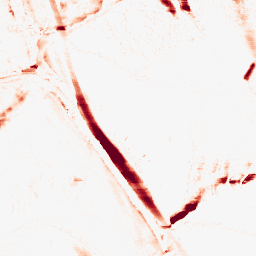
Category: morphological
Decomposition family: morphological_ellipse
Decomposition parameters: operation: opening
width: 5
height: 20
Upsampling method: bspline
Upsampling parameters: scale: 4
Upsampling scale: 4